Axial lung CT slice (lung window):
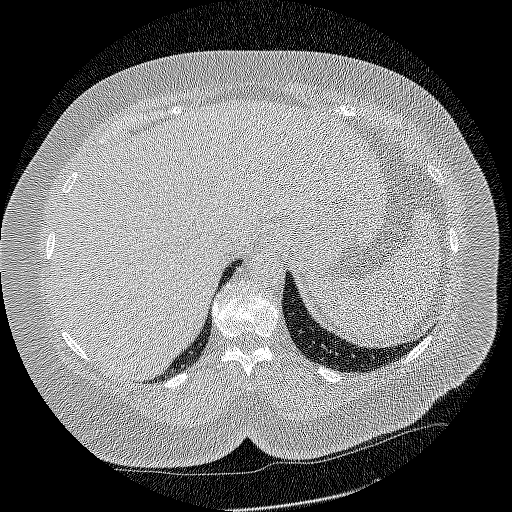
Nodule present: no